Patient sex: F
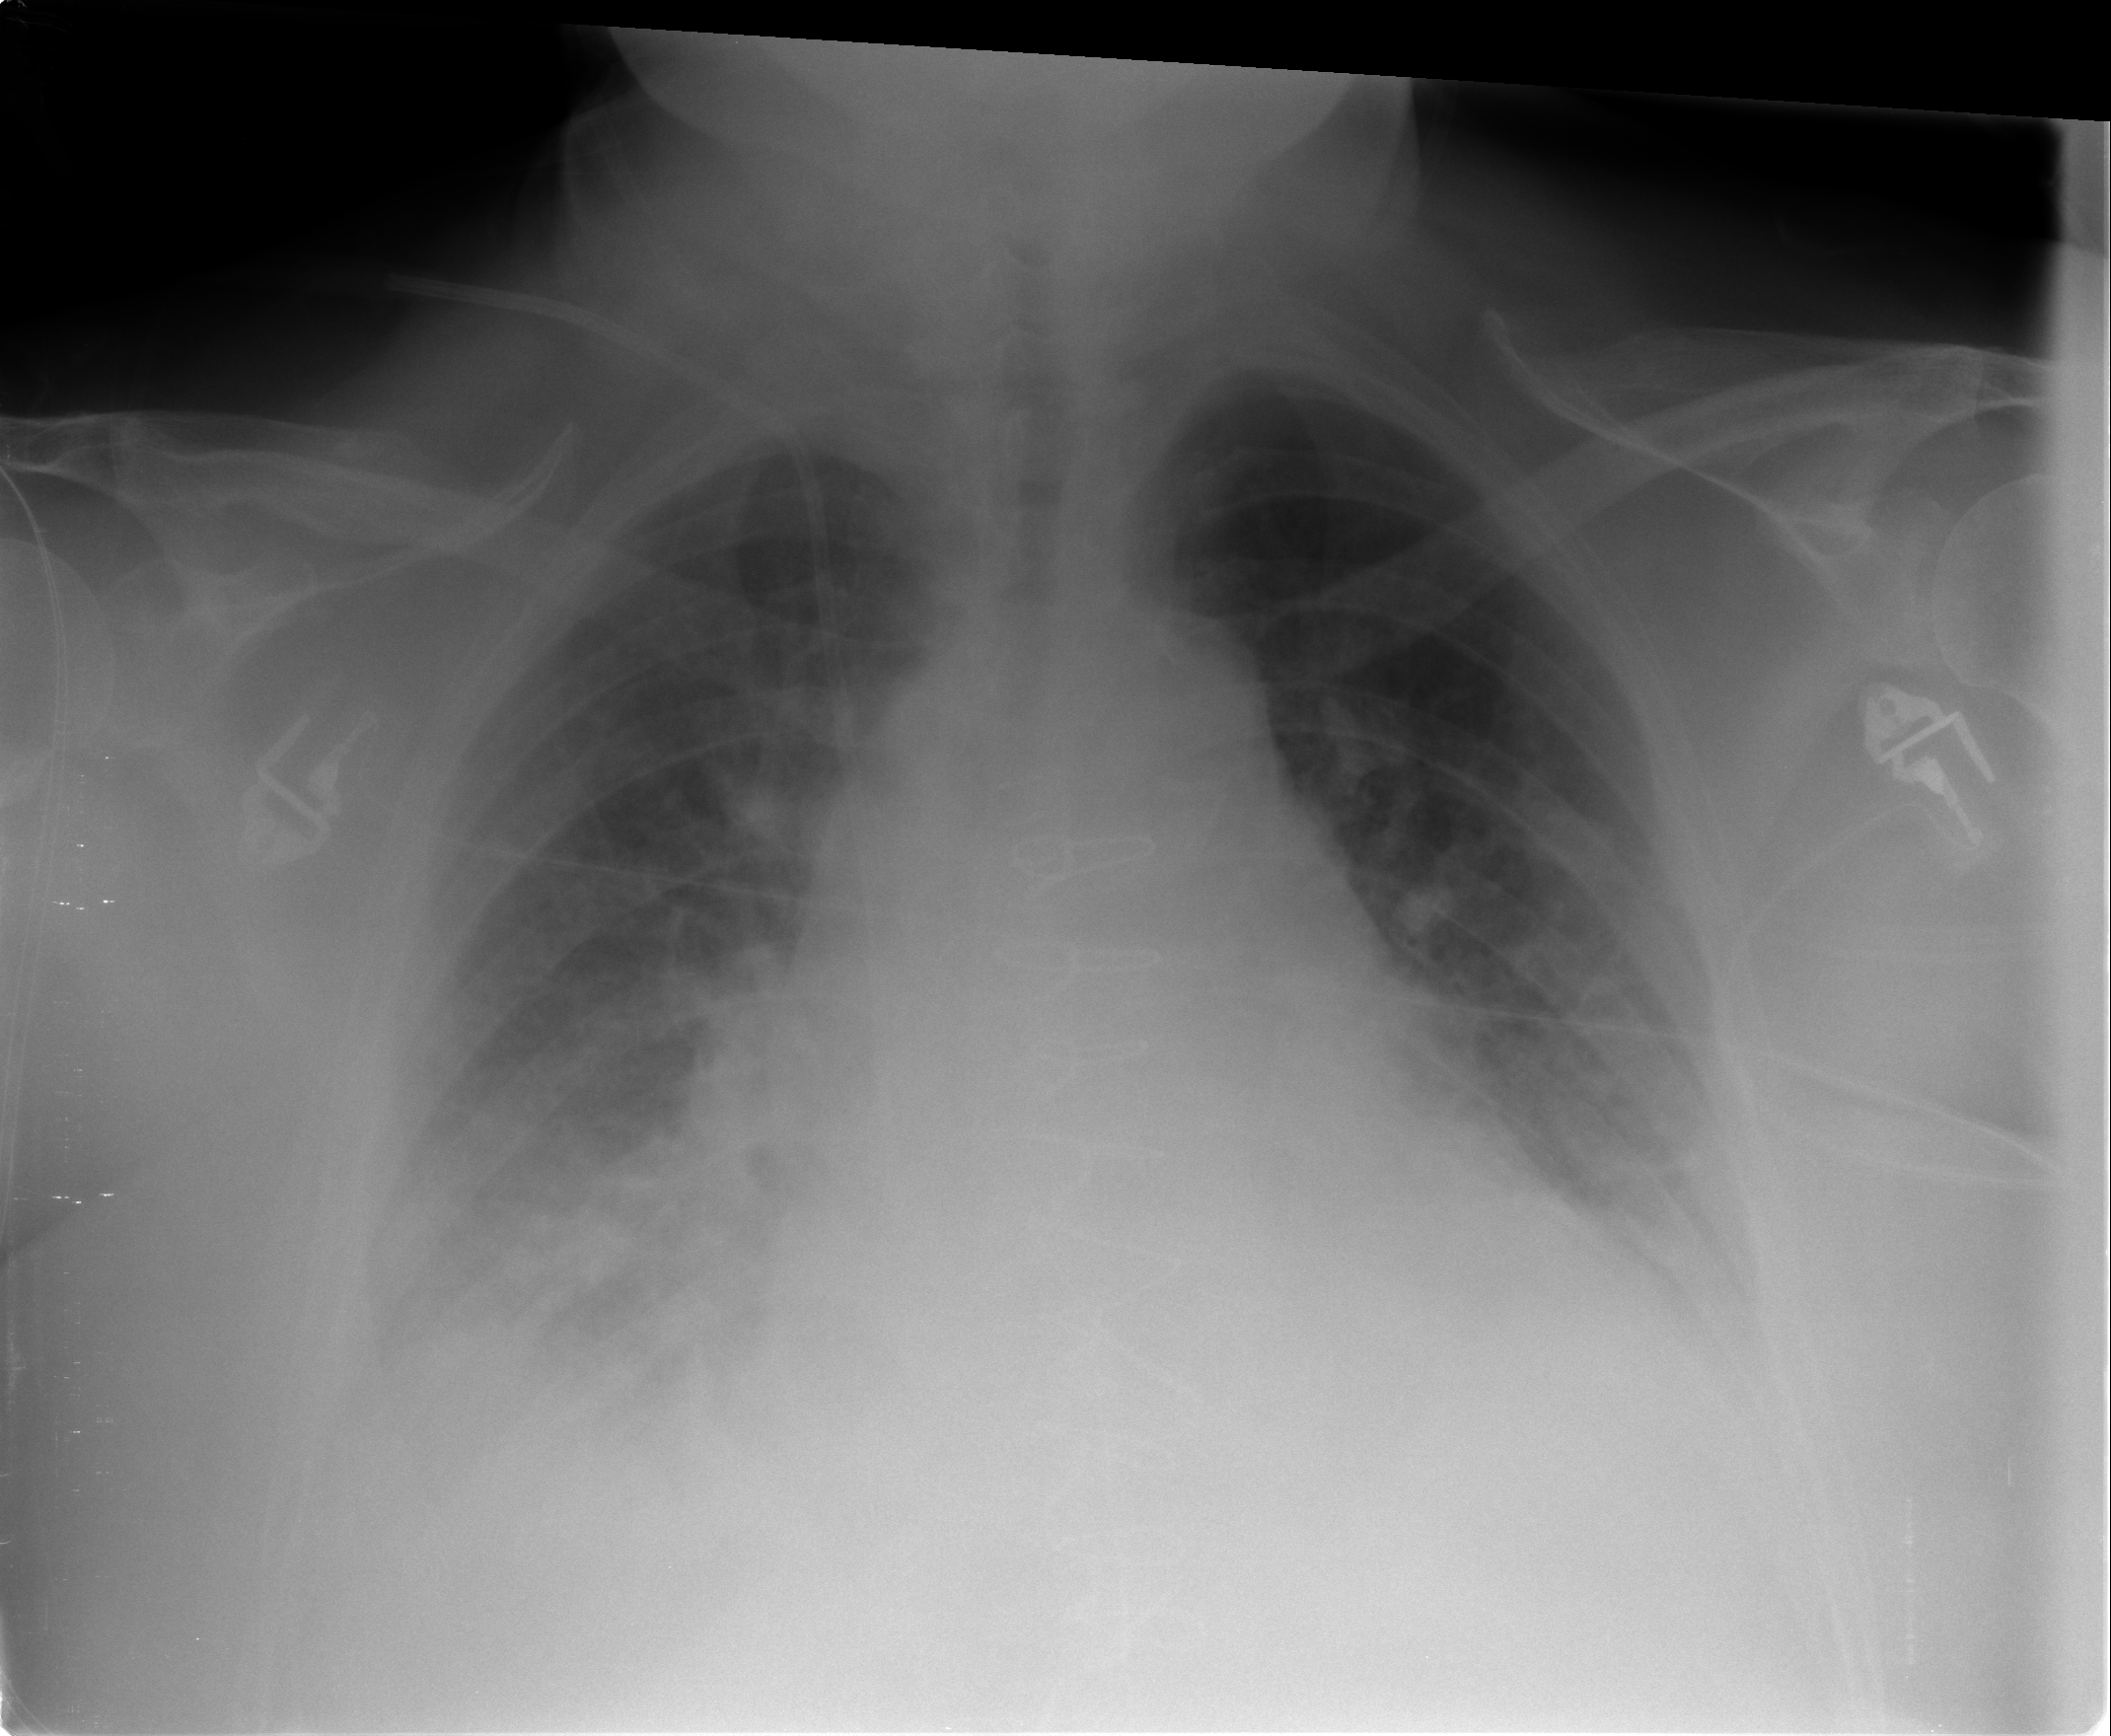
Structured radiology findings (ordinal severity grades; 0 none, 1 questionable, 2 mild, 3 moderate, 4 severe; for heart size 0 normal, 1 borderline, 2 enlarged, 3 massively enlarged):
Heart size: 2
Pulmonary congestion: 2
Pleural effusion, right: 2
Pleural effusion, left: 1
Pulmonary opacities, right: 1
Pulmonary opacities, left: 0
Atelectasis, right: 2
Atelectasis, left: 2